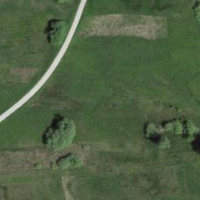
EUNIS habitat code: 16
Species observed at this site:
Milvus milvus